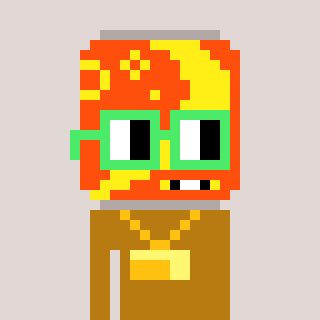
a pixel art character with square light green glasses, a pop-shaped head and a gold-colored body on a warm background